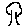
Label: tree